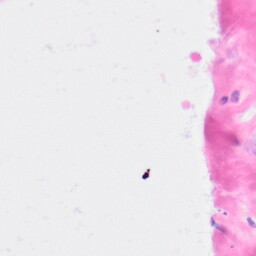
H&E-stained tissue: Kidney